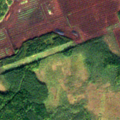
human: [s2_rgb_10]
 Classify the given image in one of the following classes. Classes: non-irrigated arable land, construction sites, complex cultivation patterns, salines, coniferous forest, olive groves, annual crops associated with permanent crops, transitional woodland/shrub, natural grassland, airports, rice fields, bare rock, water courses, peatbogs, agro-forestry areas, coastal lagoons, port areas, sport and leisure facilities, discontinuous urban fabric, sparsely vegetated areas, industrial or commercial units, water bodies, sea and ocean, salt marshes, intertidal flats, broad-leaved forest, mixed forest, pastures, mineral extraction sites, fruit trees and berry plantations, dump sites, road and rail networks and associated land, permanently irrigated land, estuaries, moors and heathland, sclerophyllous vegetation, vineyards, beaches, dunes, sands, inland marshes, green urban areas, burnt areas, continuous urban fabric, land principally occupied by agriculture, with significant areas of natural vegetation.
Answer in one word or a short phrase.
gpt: coniferous forest, mixed forest, peatbogs